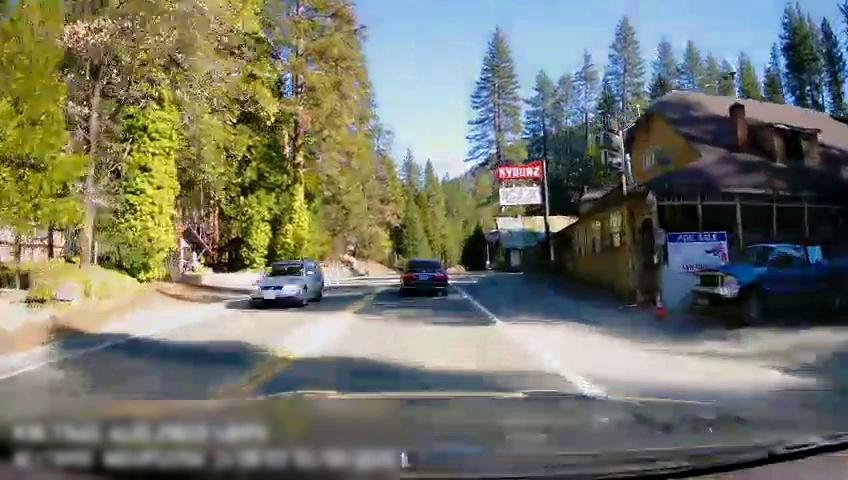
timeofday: Day
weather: Sunny
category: Drivable Space
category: Vehicles | SUV
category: Vehicles | Truck
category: Vehicles | Car
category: Lanes | Opposite Lane
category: Lanes | Opposite Lane
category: Lanes | Current Lane
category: Lanes | Current Lane